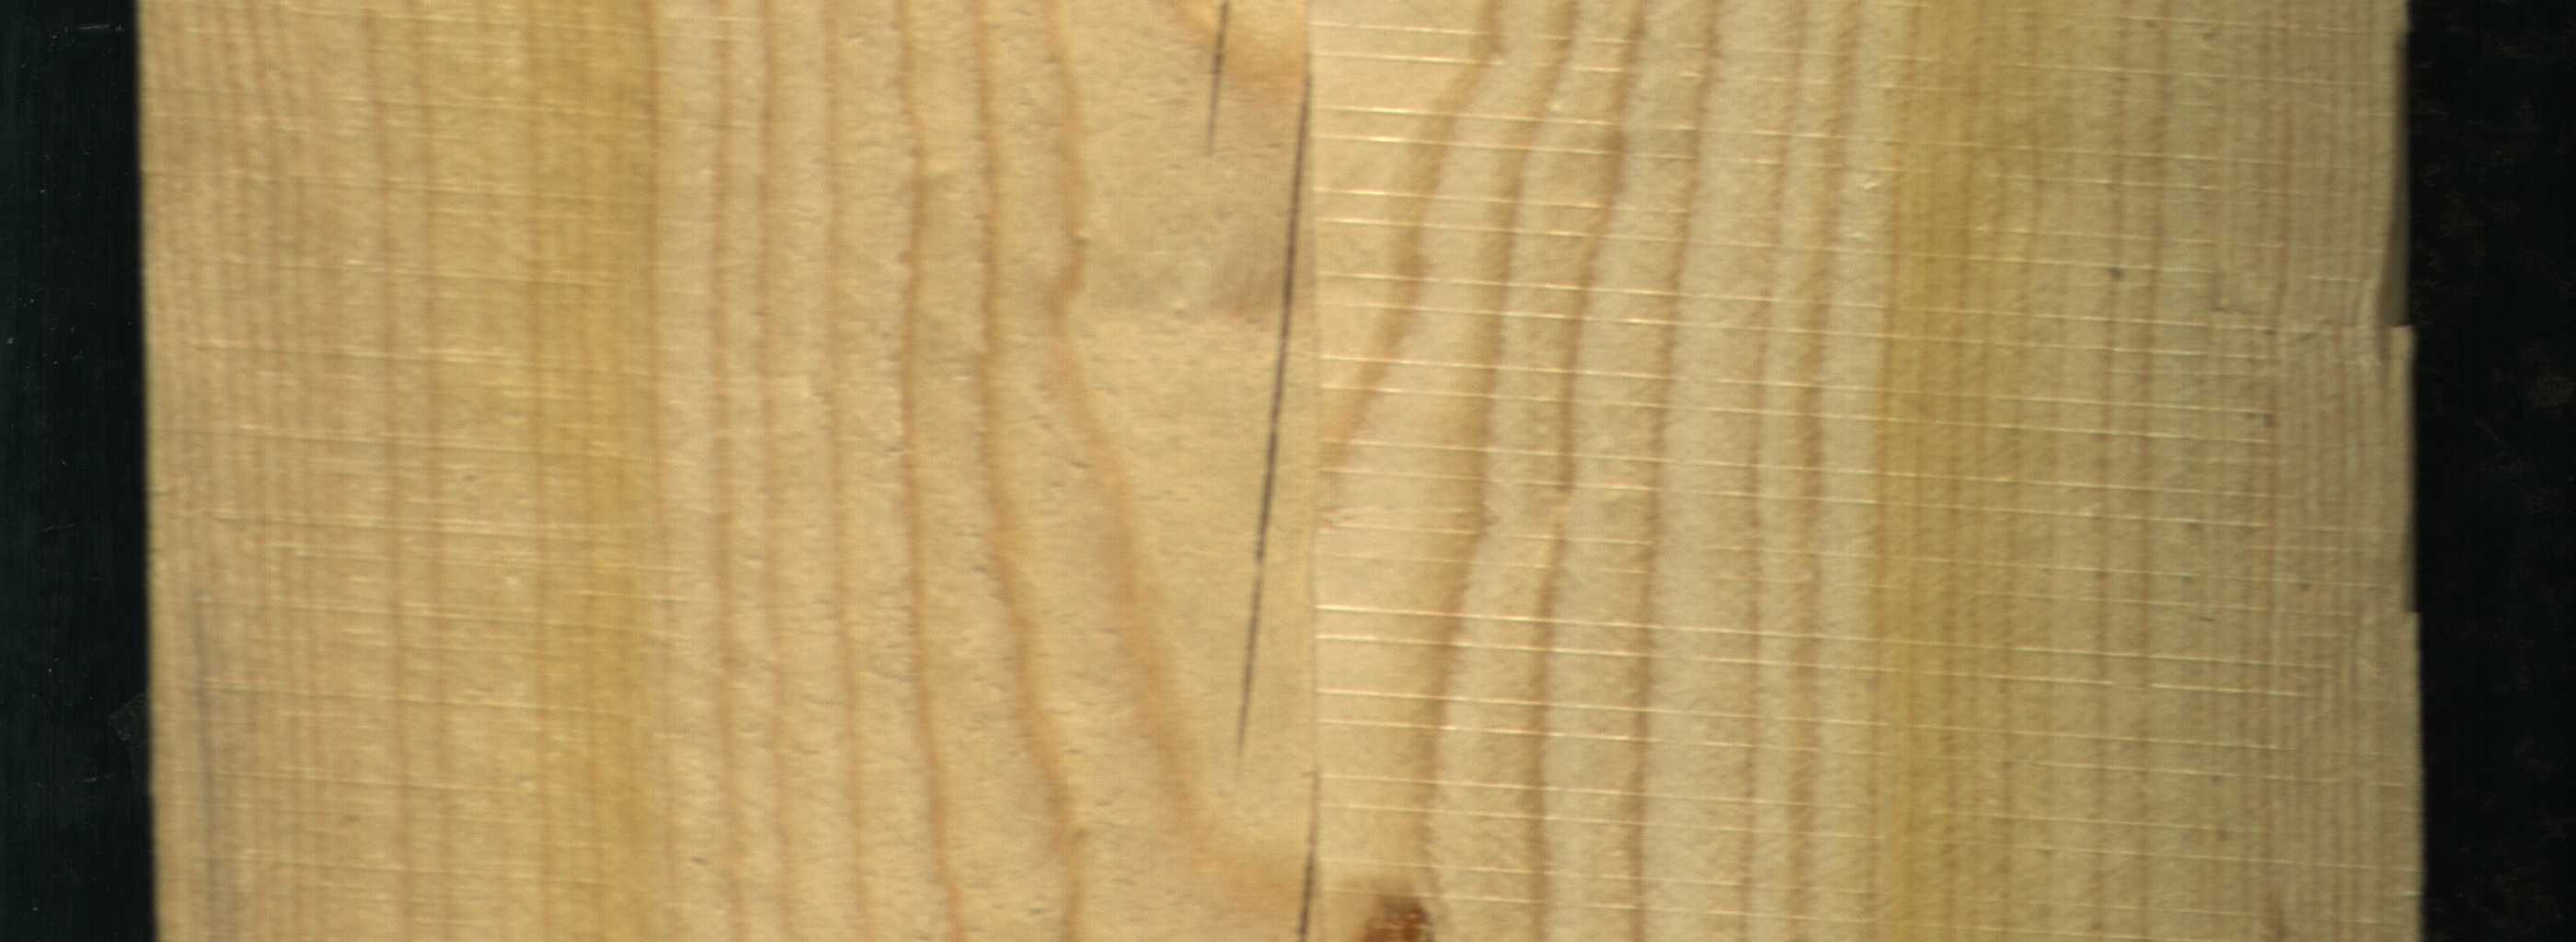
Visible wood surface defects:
resin
Crack
Crack
Crack